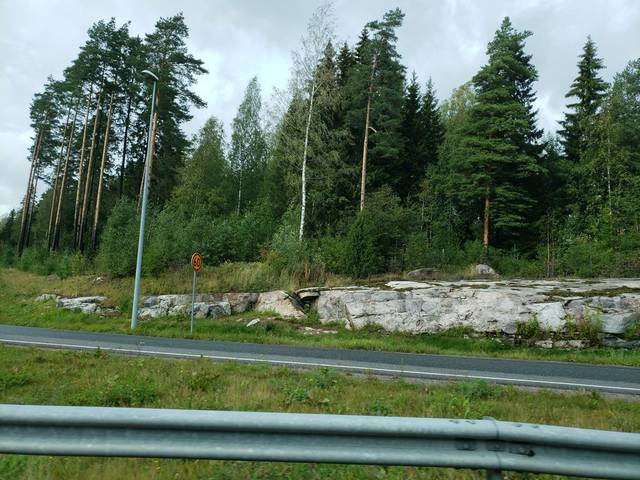
Region: Finland
Coordinates: 60.303, 24.962